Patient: sex M, age 80
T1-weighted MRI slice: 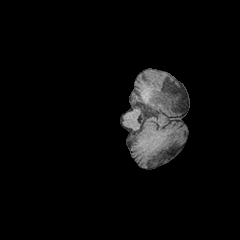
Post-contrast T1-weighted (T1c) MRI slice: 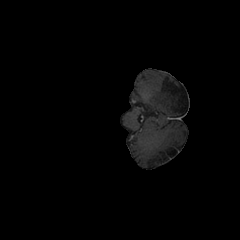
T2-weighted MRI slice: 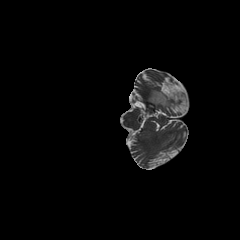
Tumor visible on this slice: no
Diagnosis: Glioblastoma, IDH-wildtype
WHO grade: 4